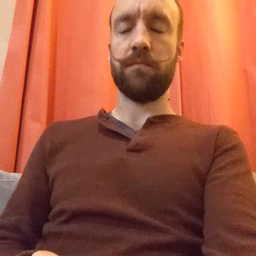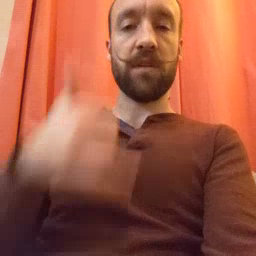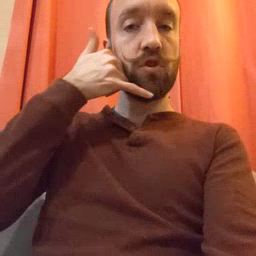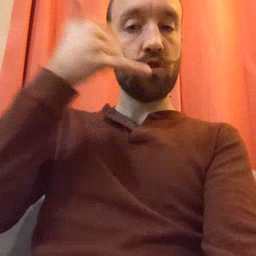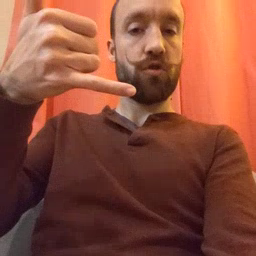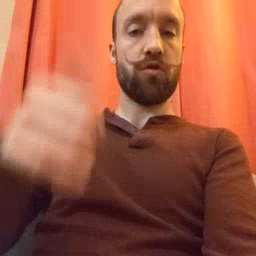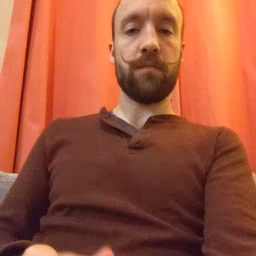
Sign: callonphone